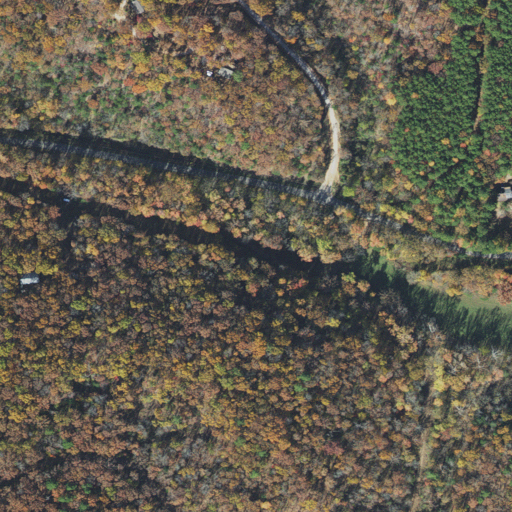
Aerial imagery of valley in Arkansas named Carr Hollow containing deciduous forest, open development, evergreen forest, pasture, and low intensity development